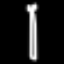
Label: fork